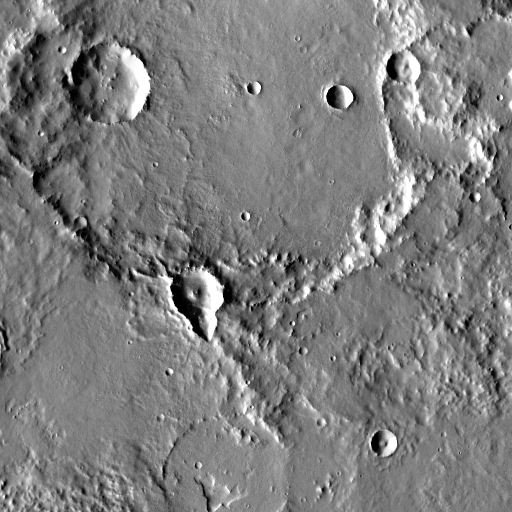
Crater classes present: Background, Other, Buried